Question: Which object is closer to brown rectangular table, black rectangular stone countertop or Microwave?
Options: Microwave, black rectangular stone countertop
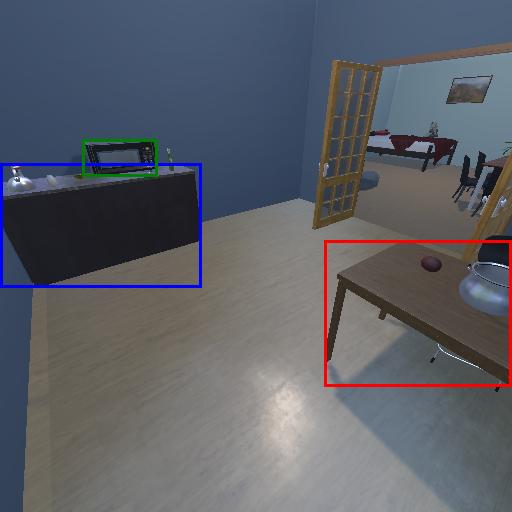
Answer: Microwave